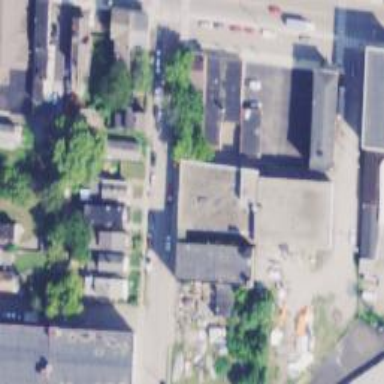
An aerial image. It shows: Alleyway designated as service road.